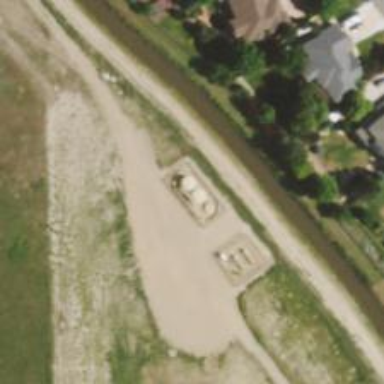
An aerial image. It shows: Storage tank with man-made structure.